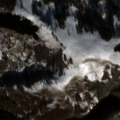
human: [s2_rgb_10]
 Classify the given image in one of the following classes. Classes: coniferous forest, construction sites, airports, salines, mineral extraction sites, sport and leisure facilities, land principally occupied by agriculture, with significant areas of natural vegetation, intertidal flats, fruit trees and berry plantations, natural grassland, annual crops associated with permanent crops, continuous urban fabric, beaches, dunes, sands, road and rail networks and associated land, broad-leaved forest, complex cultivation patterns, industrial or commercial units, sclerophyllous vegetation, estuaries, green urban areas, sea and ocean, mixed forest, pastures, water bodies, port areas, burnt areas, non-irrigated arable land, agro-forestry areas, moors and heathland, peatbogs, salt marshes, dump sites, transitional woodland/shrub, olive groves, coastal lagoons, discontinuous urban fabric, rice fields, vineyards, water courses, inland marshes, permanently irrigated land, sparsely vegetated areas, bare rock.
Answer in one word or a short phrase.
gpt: broad-leaved forest, coniferous forest, natural grassland, transitional woodland/shrub